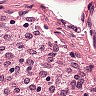
Metastatic tissue present: no